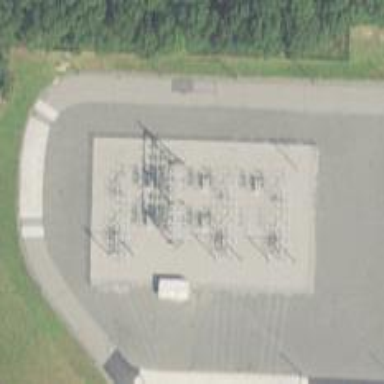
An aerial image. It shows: Switch used for power control.